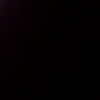
Label: space